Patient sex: M
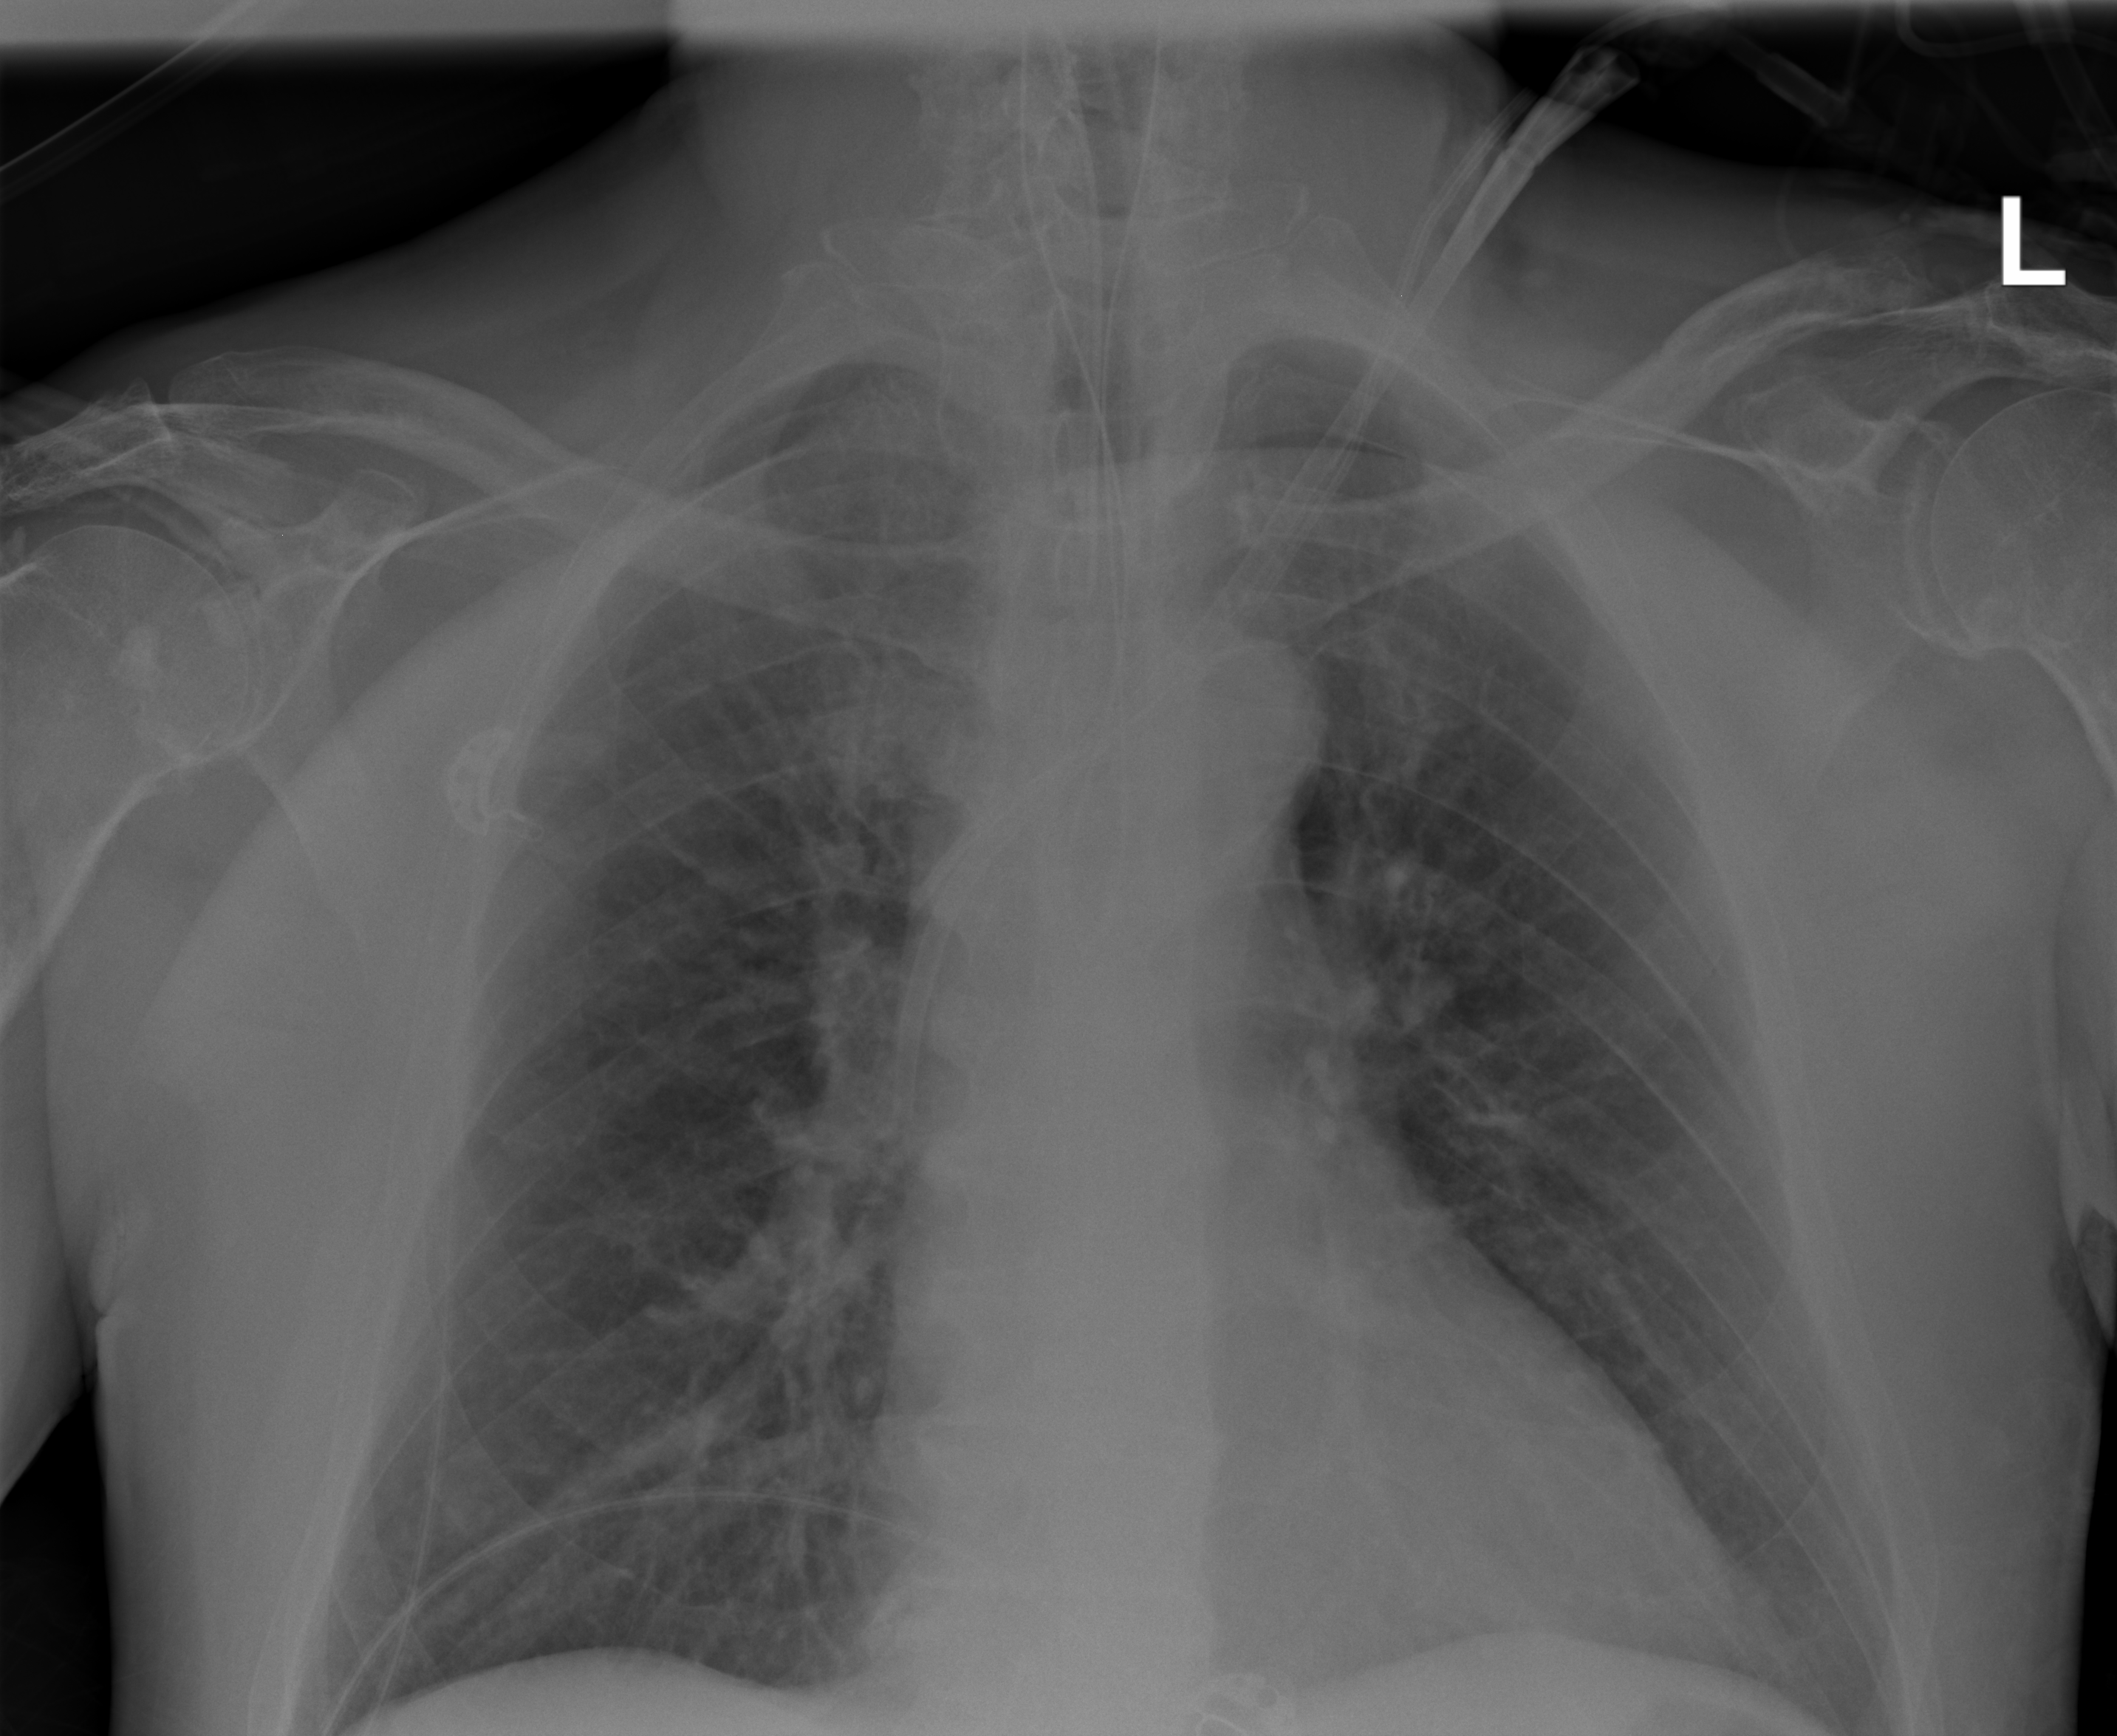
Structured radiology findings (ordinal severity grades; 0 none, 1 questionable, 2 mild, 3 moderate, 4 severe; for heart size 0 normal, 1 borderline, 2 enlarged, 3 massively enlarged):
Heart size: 0
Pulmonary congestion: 2
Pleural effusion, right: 0
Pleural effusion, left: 0
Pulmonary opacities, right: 2
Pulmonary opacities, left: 2
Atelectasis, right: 2
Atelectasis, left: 2